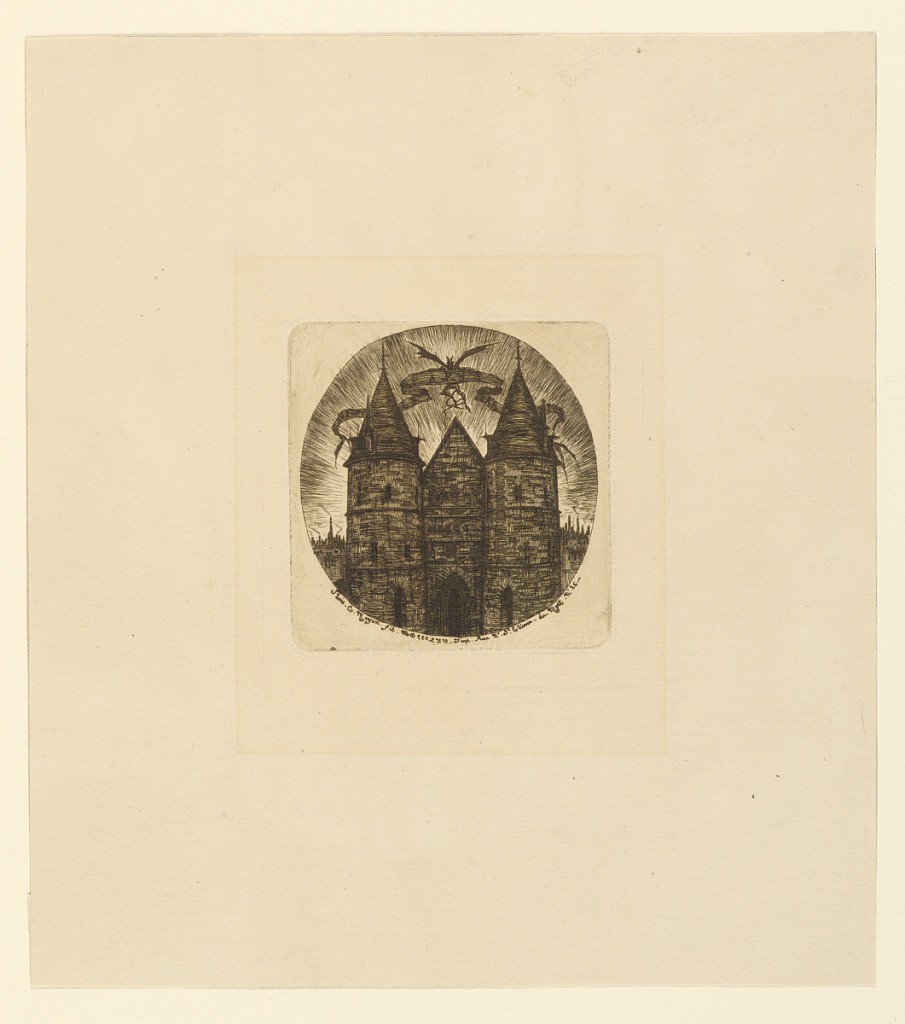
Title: Ancienne Porte du Palais de Justice
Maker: Charles Meryon, French, 1821–1868
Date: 1854
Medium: Etching and drypoint in black ink on paper
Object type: Print
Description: Vertical rectangle. An oval composition, showing the pointed towers and doorway of the building in shadow. The roofs of the city in the background, left and right. Above the towers, a demon appears, holding a ribbon on which is seen the word: ''PARIS.''